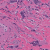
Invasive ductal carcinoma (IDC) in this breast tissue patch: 0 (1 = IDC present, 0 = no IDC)